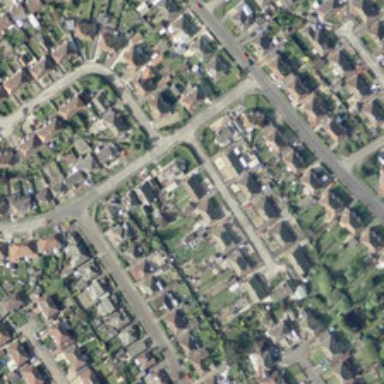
Many buildings and green trees are in a dense residential area .